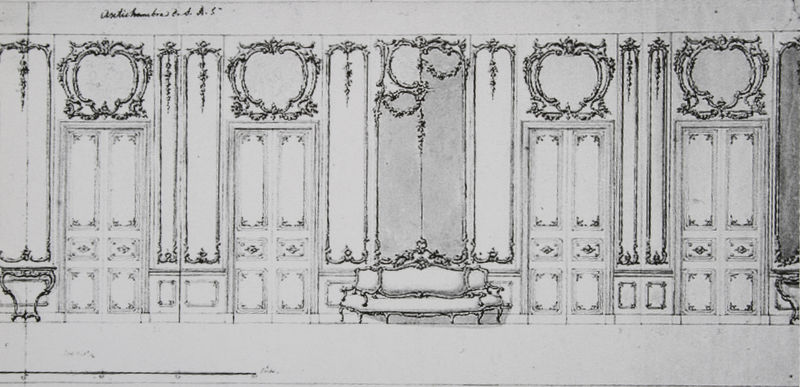
Titel: Wandabwicklung des Vorzimmers in Schloss Solitude bei Stuttgart (Ausschnitt)
Künstler: Philippe de la Guêpière
Schlagwörter: gemälde, weiß, sitzen, elegant, fenster, raum, schmuck, schwarz, skizze, tisch, tische, tür, zeichnung, schloss, muster, wand, architektur, barock, möbel, spiegel, felder, sessel, rokoko, schrift, schrank, sofa, türen, bank, saal, palace, dekoration, kartusche, room, salon, inschrift, dekor, ornamente, verzierung, stuck, couch, gang, unterschrift, schwarz-weiß, text, beschriftung, flur, entwurf, bänke, girlanden, biedermeier, schnörkel, chaiselongue, verziehrt, sitzmöbel, verziehrung, royal, rocaille, architetur, kritzelei, täfelung, bemahlung, chaiselounge, chaise longe, arnouveau, wandpanele, shaiselongue